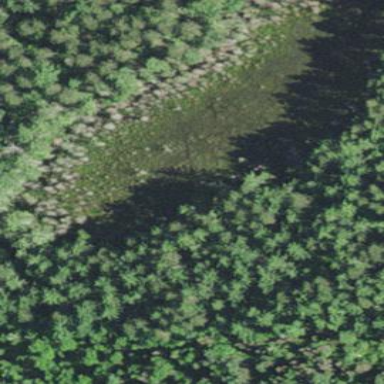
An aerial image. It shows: Bog wetland area.